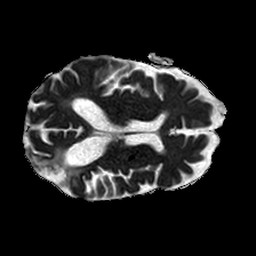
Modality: ADC
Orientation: axial
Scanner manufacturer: philips
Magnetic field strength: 1.5 T
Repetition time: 3.4 s
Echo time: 0.06922 s